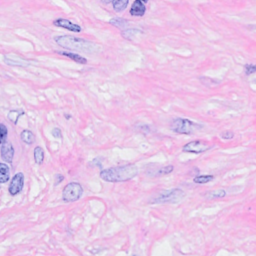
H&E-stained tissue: Breast